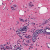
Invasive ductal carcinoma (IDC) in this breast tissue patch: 0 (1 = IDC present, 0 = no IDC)